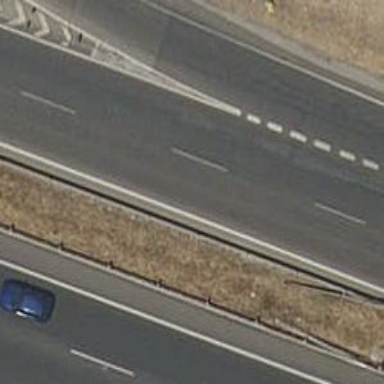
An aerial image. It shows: Motorway link.